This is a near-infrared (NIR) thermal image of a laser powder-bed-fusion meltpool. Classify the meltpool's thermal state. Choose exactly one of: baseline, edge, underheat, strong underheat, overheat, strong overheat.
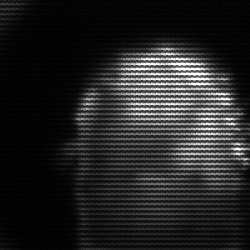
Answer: baseline